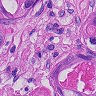
Metastatic tissue present: yes